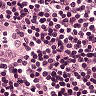
Metastatic tissue present: no